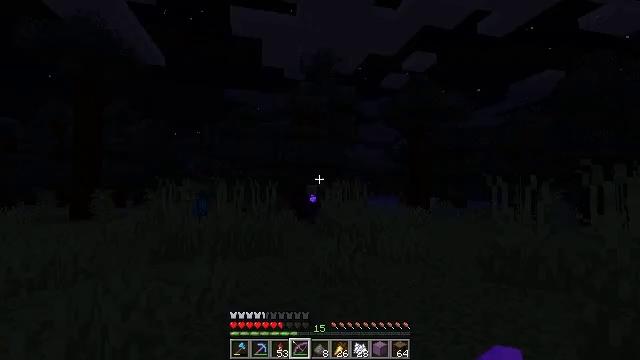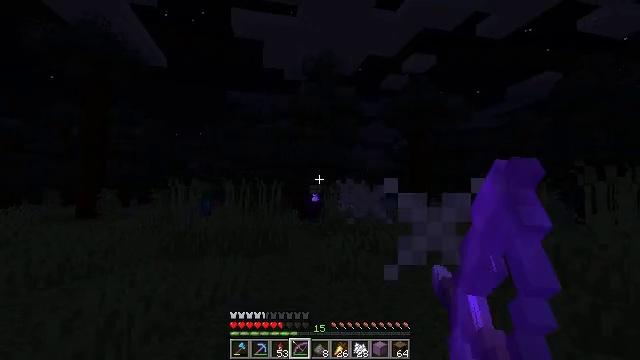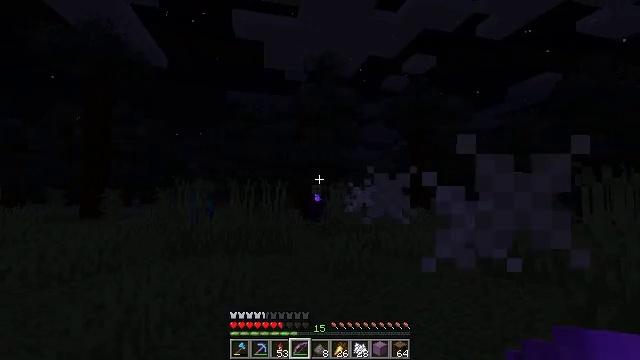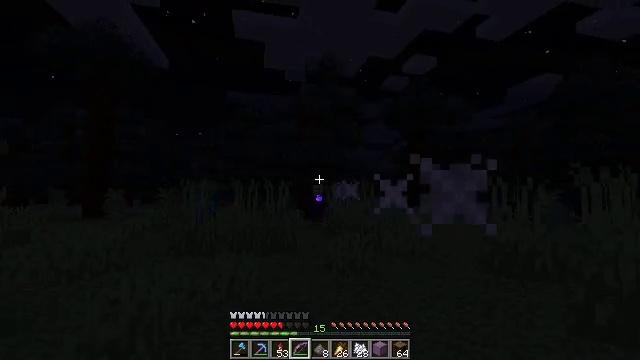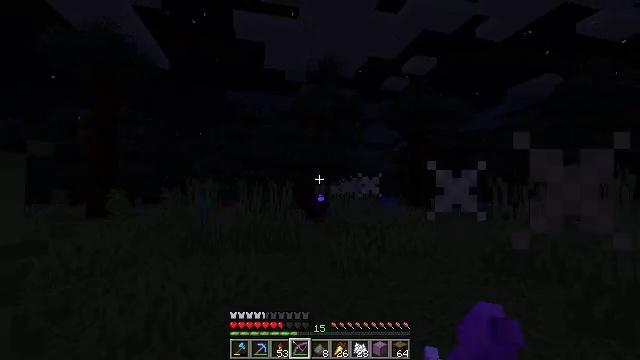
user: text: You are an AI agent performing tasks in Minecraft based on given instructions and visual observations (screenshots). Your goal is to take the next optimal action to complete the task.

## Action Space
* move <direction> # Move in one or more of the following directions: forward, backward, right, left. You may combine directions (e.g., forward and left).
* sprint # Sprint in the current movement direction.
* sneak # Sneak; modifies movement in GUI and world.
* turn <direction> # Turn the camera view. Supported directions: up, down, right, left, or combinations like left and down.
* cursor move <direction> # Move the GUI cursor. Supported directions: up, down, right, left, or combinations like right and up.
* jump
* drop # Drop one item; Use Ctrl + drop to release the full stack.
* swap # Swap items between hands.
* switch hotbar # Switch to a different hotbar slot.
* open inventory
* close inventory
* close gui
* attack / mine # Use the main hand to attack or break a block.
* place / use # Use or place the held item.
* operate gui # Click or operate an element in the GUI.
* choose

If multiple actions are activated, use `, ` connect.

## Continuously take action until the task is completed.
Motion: motion action
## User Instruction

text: Kill mobs.
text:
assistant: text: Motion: move back and move left, use / place
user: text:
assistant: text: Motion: move back and move left, use / place
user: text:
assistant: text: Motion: move back and move left, use / place
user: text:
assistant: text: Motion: move back and move left, use / place
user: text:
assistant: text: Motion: use / place